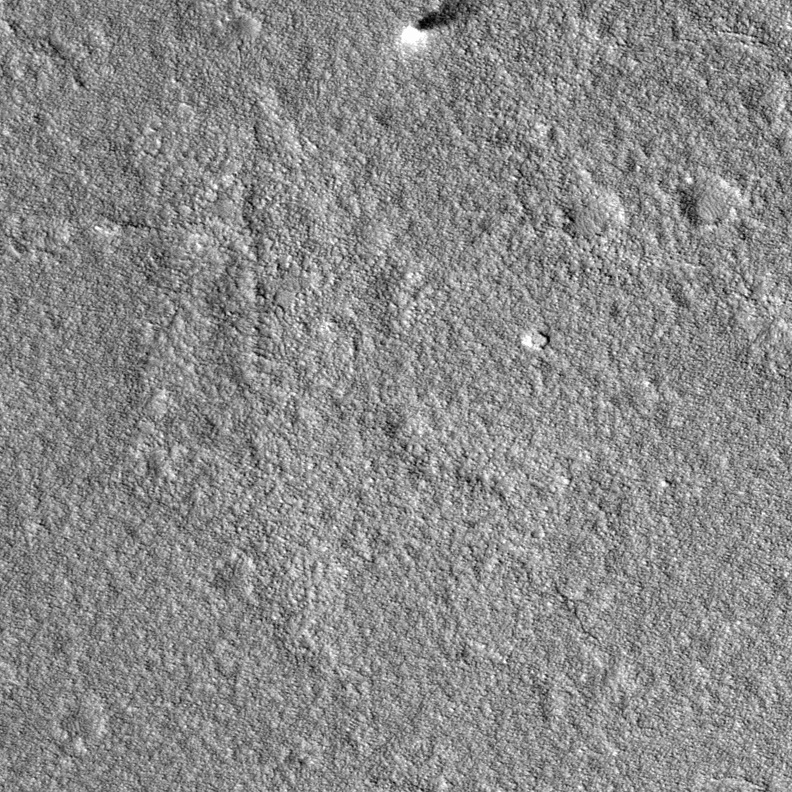
Label: dustdevil